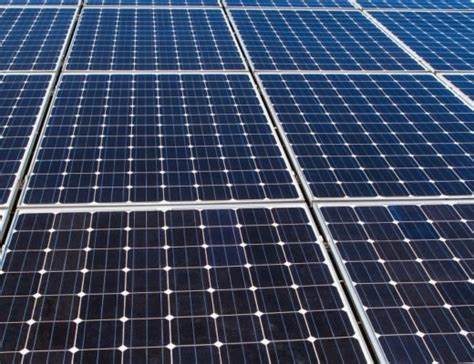
Label: Clean